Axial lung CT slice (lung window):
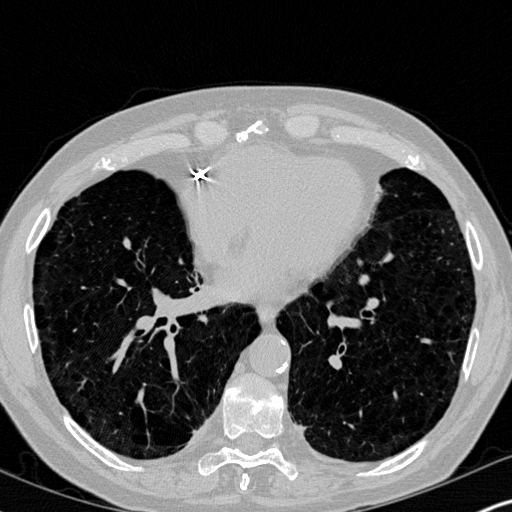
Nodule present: no